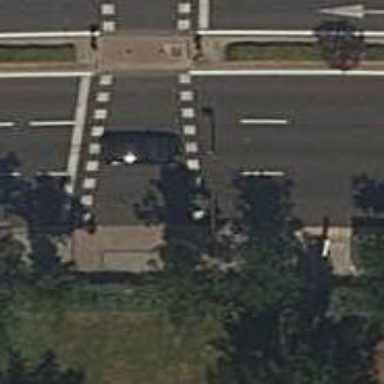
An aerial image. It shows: Crossing with traffic signals.